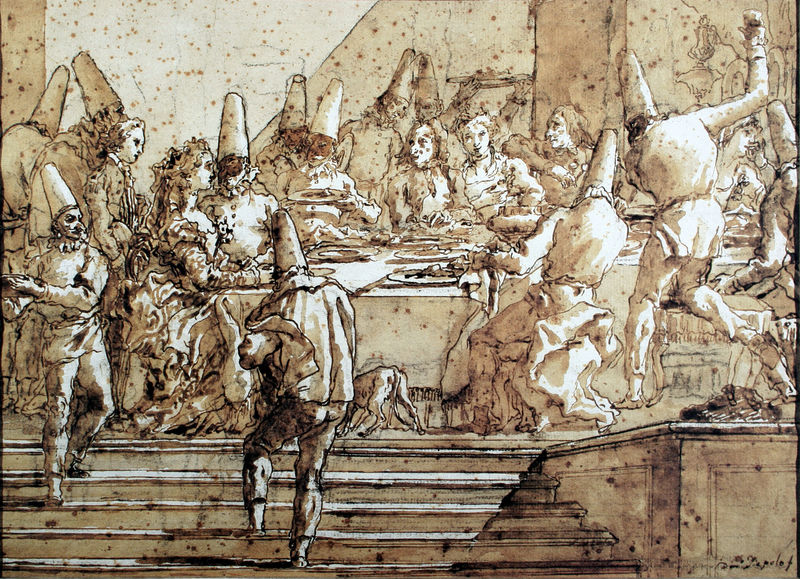
Titel: Die Hochzeitsfeier (Pulcinella)
Künstler: Giovanni Domenico Tiepolo
Standort: New York
Institution: Mr. und Mrs. Eugene Victor Thaw
Schlagwörter: dunkel, feder, mann, schatten, weiß, aquarell, frauen, menschen, ocker, sitzen, braun, damen, frankreich, frau, grau, hell, hut, hüte, kleid, kleider, licht, mitte, männer, nase, raum, schwarz, skizze, säule, säulen, tisch, zeichnung, dame, gebäude, hund, hunde, schloss, tier, tiere, ball, beige, fest, gesellschaft, herren, leute, party, rock, tanz, alkohol, alt, betrunken, feier, gelage, hose, kellner, mütze, mützen, wand, arme, barock, diener, falten, kragen, lang, messer, tablett, teller, bild, gesten, halskrause, signatur, tischdecke, tischtuch, haare, kostüm, familie, paar, musik, tanzen, dekoltee, locken, rokoko, chaos, stillleben, kopfbedeckung, topf, bewegen, valloton, sitz, italien, venedig, hemden, mauer, grafik, graphik, schattierung, wasserfarbe, linien, hof, signiert, sepia, schlacht, treppe, treppen, essen, tafel, wein, maskerade, verkleidung, stufe, stufen, podest, hoch, halle, schwarze, laviert, treppenstufen, tusche, maske, narr, narren, gefäss, orient, clown, geschirr, radierung, uniform, fasching, speisen, entwurf, pinsel, festmahl, gastmahl, mahl, mahlzeit, orgie, bekleidung, lustig, tinte, löcher, charikatur, daumier, flecken, serie, abendessen, servieren, weiße, besteck, mittelalter, erhoben, oker, platten, fröhlich, hochzeit, terrine, kochen, absatz, perücken, vorlage, karneval, suppentopf, koch, harlekin, hofnarr, kasper, steigen, fratzen, federzeichnung, michelangelo, hinterteil, steindruck, gouache, treppenaufgang, maskenball, prachtvoll, fes, masken, rauschend, speise, tiepolo, fez, clowns, lavur, herauf, köche, kostümierung, karnevall, carnival, harlekins, pierot, spitzhüte, pulcinella, colleriert, essensszene, geselschaft, harlekine, karnival, klaun, naturalisctisch, pulcinela, renesoans, röteln, spitze hüte, stufenmahl, sufis, thronende, tischgelage, tsch, üppigkeit, beisammensein, schlemmen, fre, enkleid